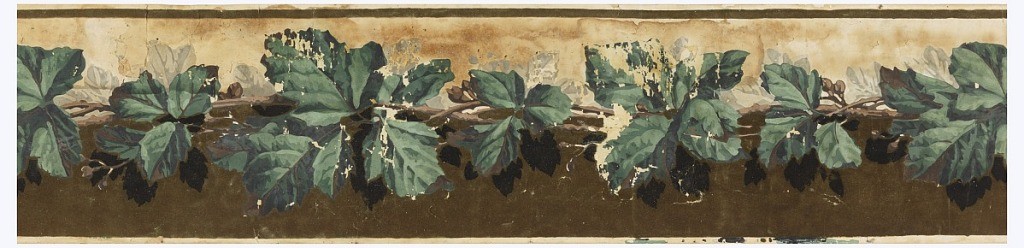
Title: Frieze
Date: ca. 1860
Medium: Block-printed and flocked
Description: Serpentine vine of horse chestnut leaves over a stripe of olive-green flock below the band and a light cream-colored stripe above the band.